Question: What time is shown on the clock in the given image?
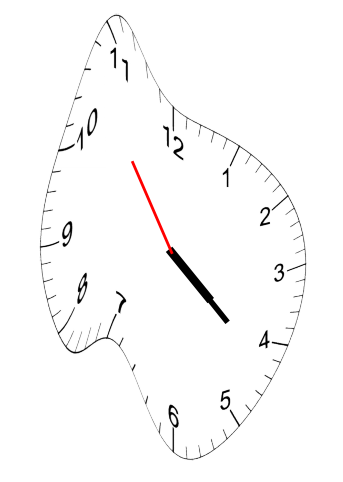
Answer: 04:21:54